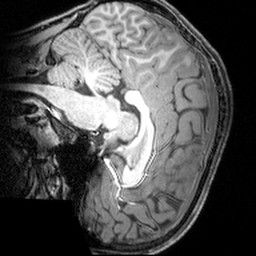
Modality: T1w
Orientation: sagittal
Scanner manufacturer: siemens
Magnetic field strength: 3 T
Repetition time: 1.9 s
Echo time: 0.00397 s